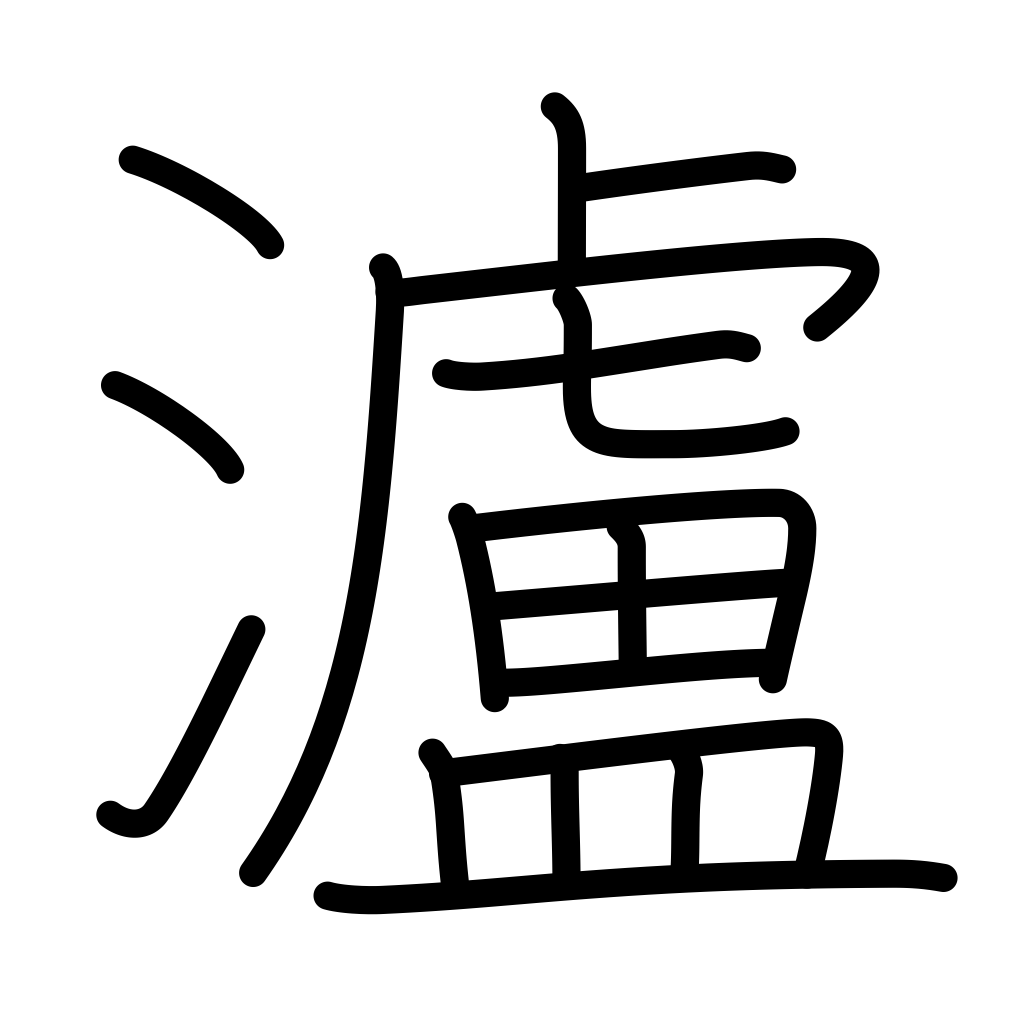
Meaning: name of river in China